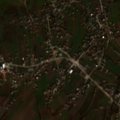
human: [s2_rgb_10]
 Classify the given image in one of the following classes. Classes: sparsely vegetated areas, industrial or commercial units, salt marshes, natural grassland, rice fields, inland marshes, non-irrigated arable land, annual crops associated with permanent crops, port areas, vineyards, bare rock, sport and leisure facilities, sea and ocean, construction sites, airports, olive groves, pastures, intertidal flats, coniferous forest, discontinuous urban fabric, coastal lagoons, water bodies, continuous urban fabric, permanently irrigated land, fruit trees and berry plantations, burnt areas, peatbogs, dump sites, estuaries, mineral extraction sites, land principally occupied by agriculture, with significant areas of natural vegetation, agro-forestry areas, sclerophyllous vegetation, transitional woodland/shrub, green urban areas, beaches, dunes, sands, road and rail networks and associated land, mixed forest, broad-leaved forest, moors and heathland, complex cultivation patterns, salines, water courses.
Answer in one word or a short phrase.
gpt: discontinuous urban fabric, non-irrigated arable land, pastures, complex cultivation patterns